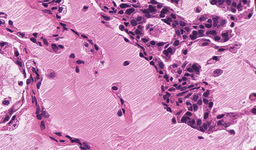
Tumor epithelial tissue: yes
Tumor-associated stroma tissue: yes
Normal tissue: no